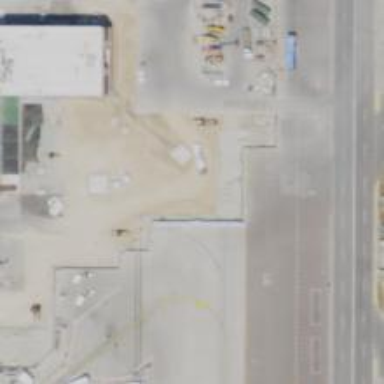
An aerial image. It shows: Image of taxiway at airport.